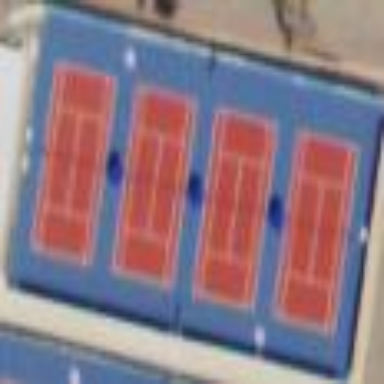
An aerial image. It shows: Tennis court on pitch.